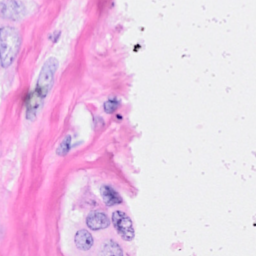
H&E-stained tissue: Breast